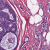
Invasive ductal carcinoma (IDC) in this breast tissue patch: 1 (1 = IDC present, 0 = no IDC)